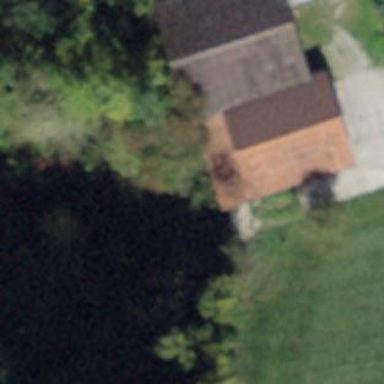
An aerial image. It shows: Shed.